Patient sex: M
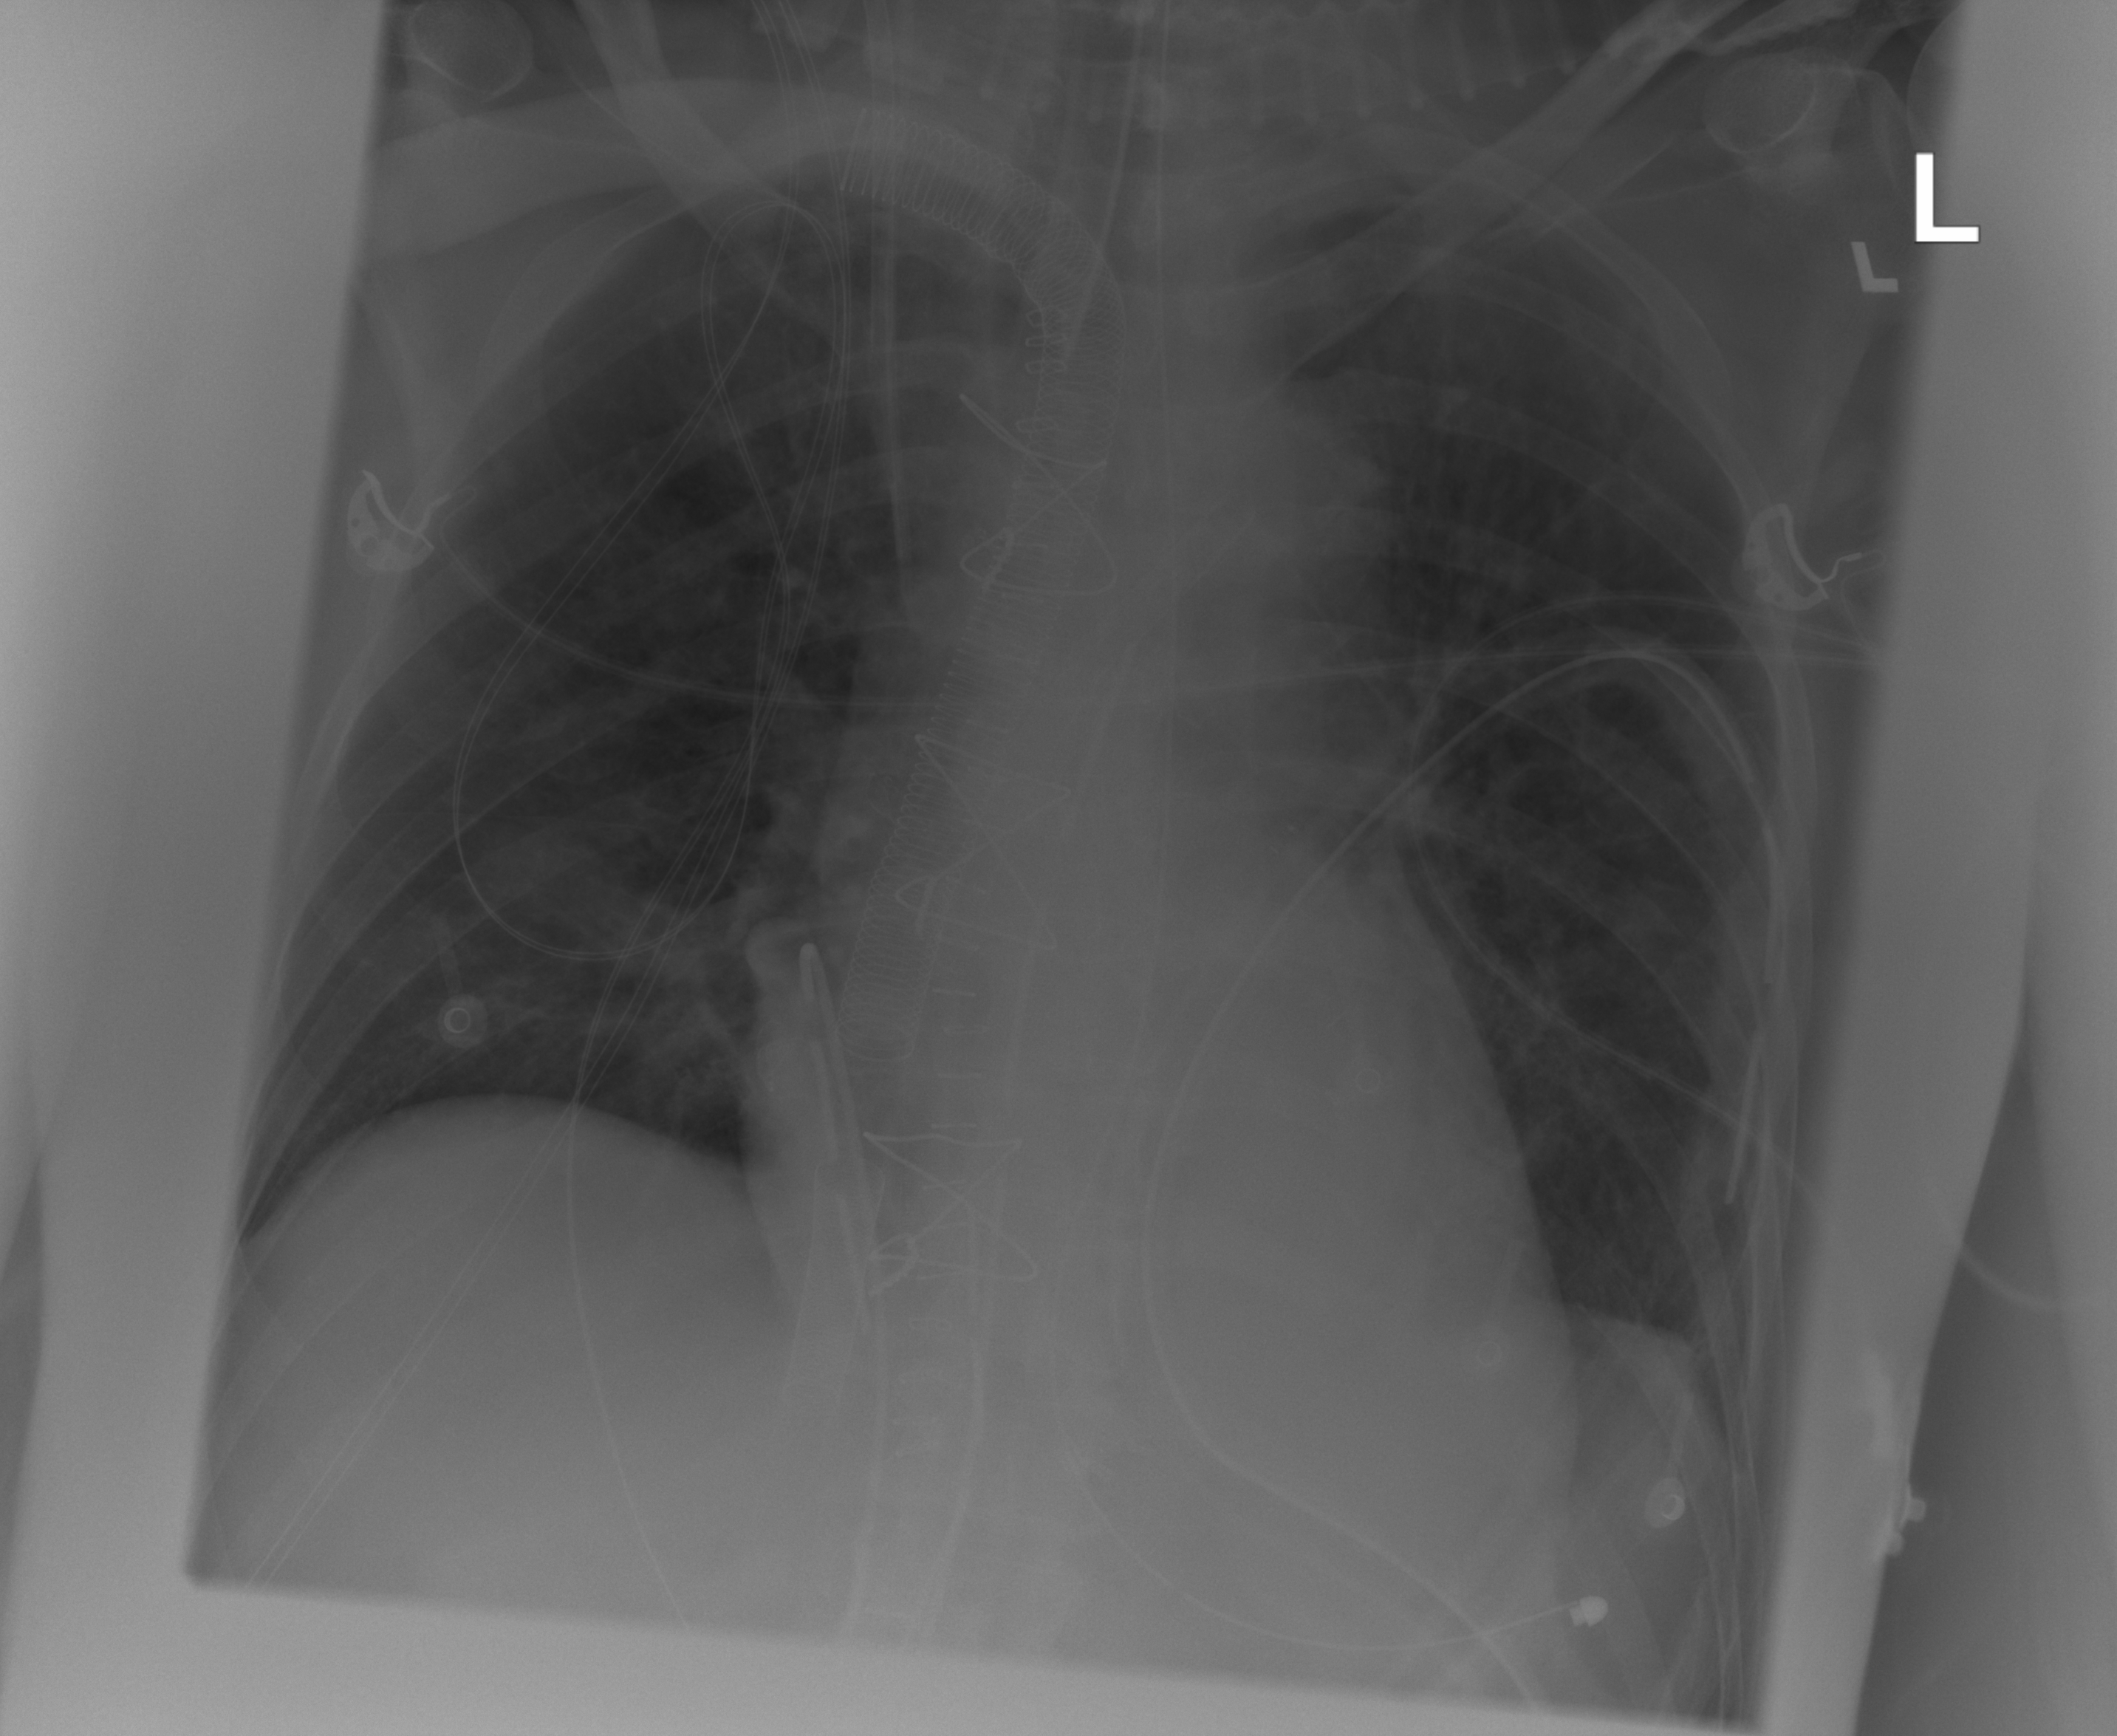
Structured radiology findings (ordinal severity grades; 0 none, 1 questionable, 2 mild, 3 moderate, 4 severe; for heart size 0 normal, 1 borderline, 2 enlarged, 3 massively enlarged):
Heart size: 1
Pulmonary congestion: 1
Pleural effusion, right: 0
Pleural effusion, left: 0
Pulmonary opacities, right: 0
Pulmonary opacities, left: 0
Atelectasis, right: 0
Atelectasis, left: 0